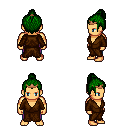
a pixel art fantasy rpg character, male body template, human, tanned skin, brown robe, magenta pants, green short topknot hairstyle, bronze tiara, four views (front, back, left, right), 2x2 character sprite sheet, small pixel art, hard edges, no anti-aliasing